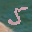
Label: 5